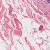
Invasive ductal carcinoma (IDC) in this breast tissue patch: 0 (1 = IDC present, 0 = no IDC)